Aerial crown-view tile of a tropical tree (Barro Colorado Island, Panama), acquired 20241112:
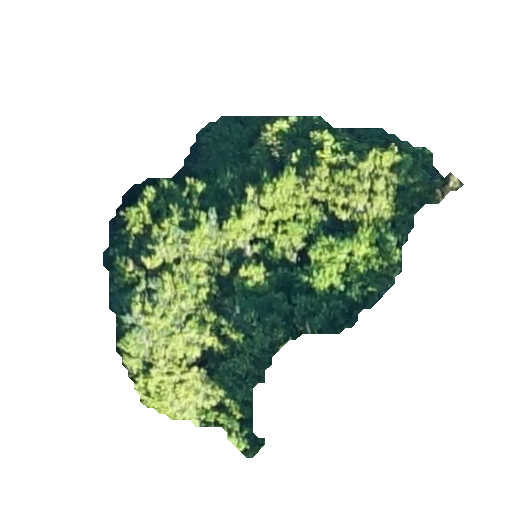
Species: Protium stevensonii
GBIF accepted scientific name: Tetragastris panamensis
Crown area: 107.955 m²